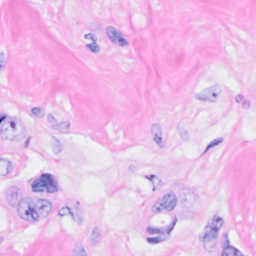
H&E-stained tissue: Breast